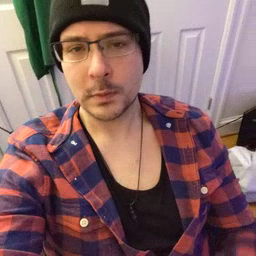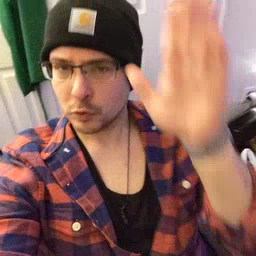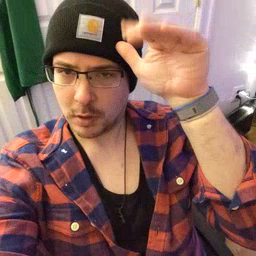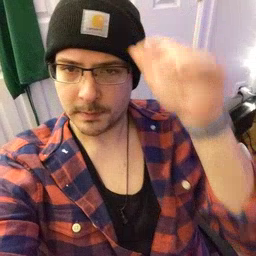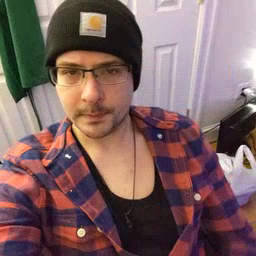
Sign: donkey